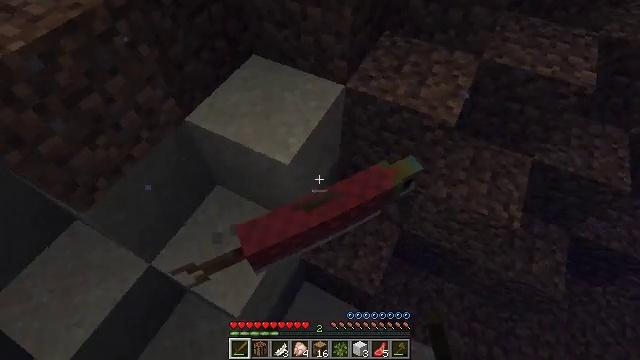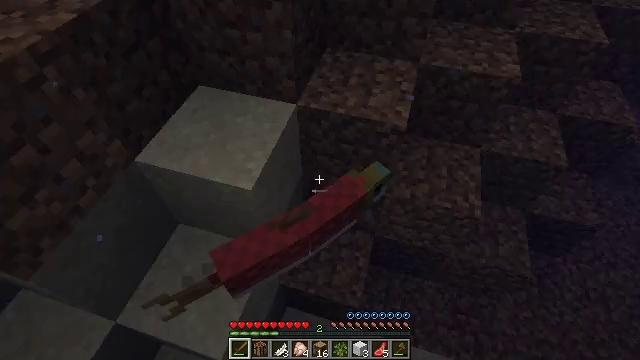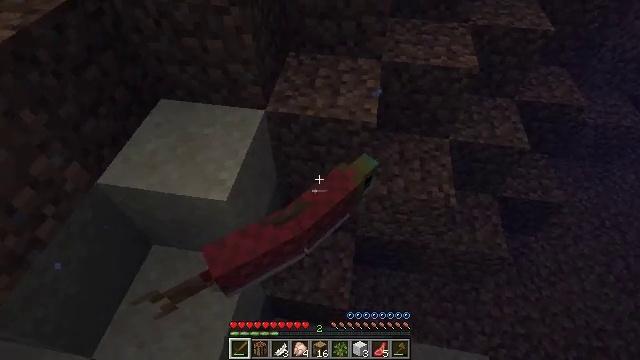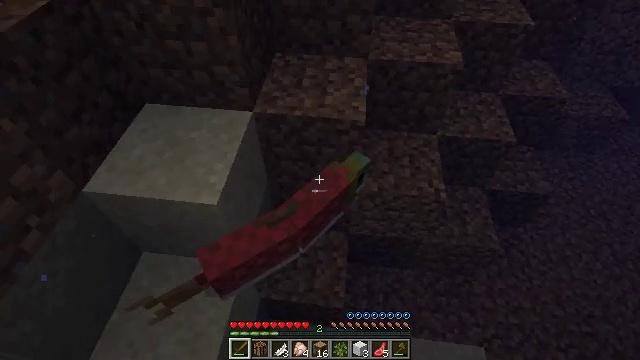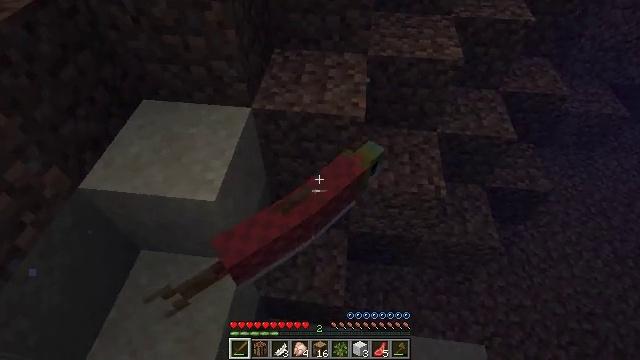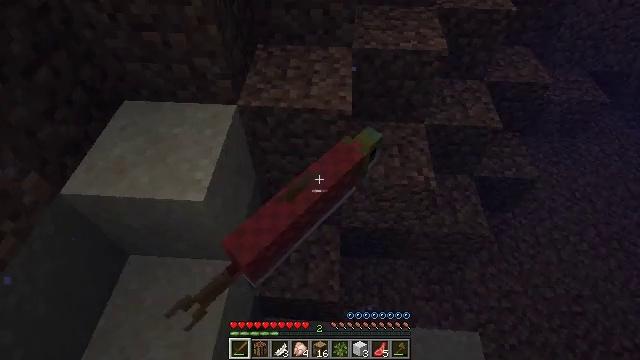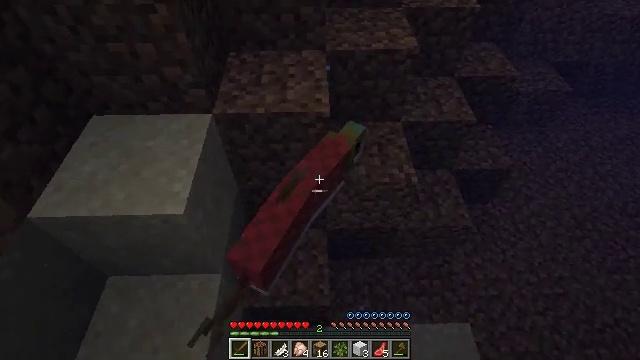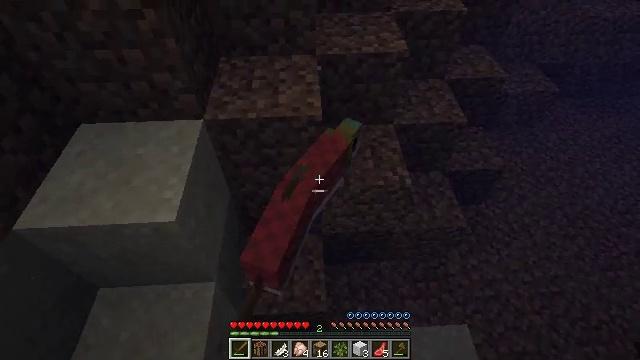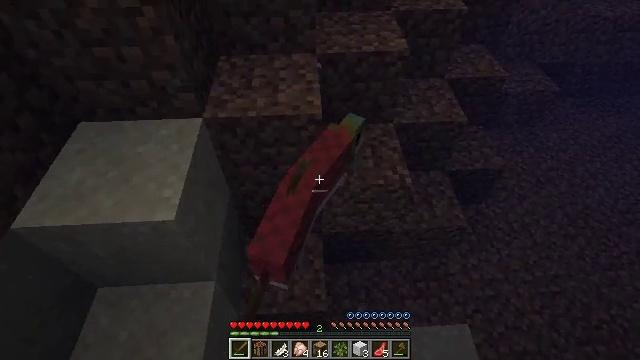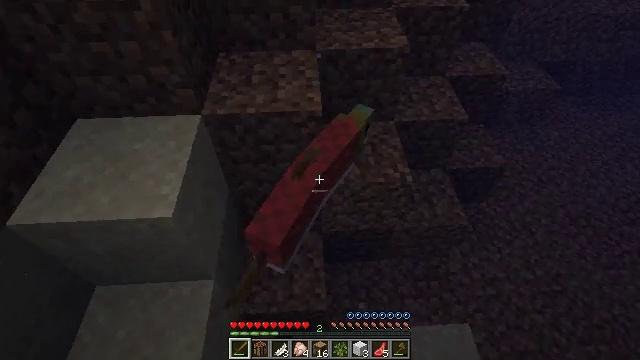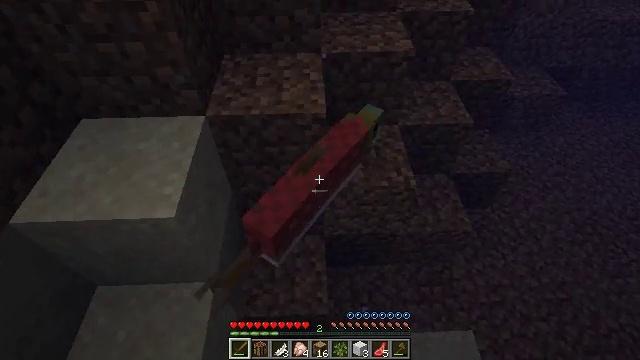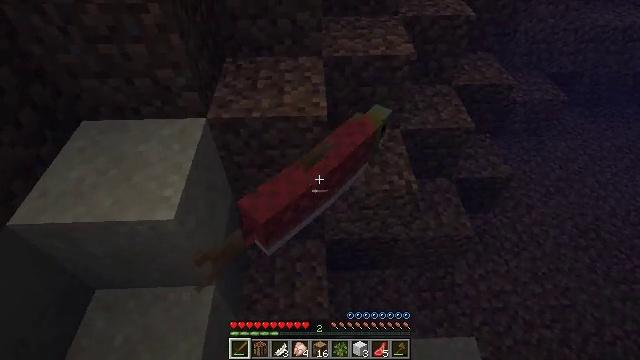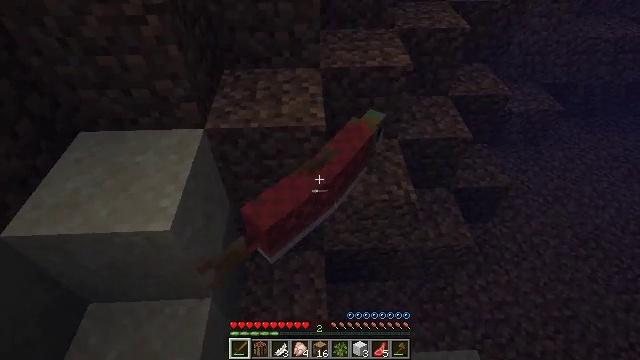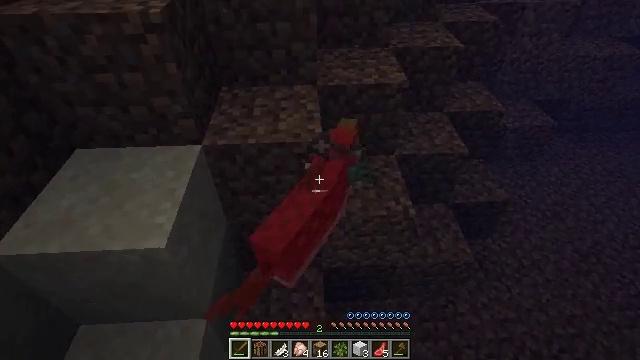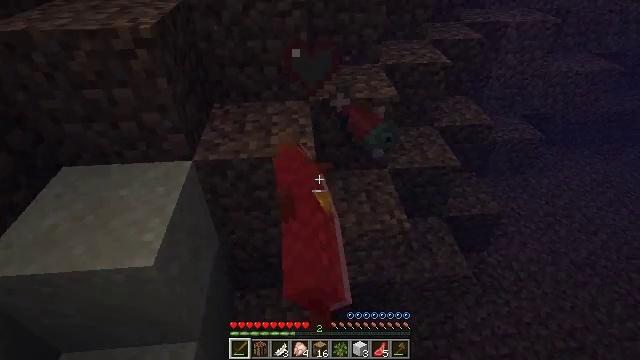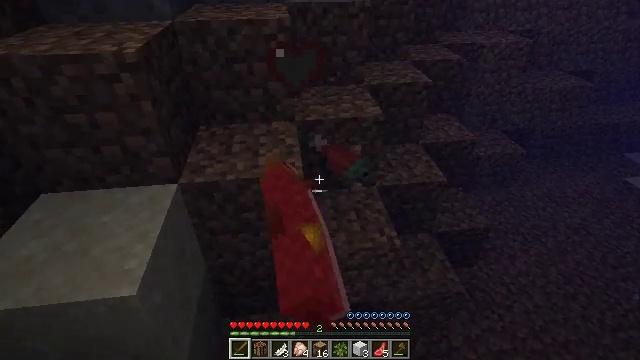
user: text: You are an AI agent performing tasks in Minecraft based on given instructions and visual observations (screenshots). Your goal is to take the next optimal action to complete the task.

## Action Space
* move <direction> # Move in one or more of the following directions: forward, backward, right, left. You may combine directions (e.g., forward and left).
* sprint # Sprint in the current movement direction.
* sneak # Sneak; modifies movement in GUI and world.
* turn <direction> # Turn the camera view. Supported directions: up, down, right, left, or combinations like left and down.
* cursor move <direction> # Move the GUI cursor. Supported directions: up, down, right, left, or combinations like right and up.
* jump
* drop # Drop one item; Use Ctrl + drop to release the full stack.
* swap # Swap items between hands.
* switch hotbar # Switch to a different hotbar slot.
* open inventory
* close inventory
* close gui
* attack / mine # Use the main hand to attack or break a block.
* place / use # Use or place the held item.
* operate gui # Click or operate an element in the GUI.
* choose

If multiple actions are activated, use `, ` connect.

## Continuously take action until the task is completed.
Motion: motion action
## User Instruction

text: Hunt a salmon.
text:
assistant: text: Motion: turn right and up
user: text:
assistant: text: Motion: turn right and up
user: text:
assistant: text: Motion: turn right
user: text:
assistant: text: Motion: no_op
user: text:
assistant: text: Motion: turn right
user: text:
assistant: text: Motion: turn right
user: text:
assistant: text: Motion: turn right and up
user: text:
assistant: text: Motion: attack / mine
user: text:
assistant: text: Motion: attack / mine
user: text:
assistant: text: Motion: attack / mine
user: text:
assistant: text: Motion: no_op
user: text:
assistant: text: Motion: turn up
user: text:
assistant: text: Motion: turn up
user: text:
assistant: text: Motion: turn right and up
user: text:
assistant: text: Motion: move forward, turn right and up
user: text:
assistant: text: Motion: move forward, turn right and up
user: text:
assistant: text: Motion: move forward, turn right and up
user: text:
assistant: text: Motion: move forward, turn right and up
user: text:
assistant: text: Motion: move forward
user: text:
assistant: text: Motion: move forward
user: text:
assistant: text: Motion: move forward
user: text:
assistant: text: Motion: move forward, turn left and down
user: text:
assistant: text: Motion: move forward, turn left and down
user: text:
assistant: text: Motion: move forward, turn left and up
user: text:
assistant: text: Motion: move forward, turn up
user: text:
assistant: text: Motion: move forward, turn right and up
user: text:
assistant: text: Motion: move forward, turn right and up
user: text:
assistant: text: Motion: move forward, turn right and up
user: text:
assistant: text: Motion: move forward, turn right and up, jump
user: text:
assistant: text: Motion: move forward, turn right and up, jump